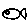
Label: fish